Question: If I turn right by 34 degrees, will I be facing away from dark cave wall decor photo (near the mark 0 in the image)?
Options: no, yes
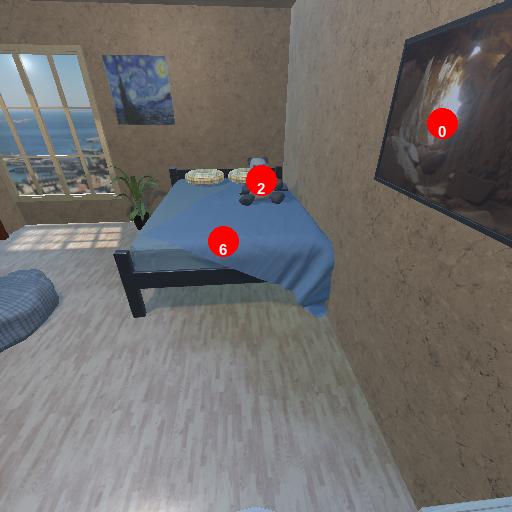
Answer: no